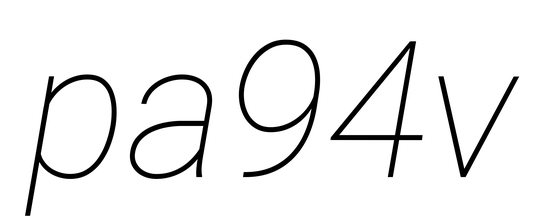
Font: Roboto-Italic_Thin_Italic